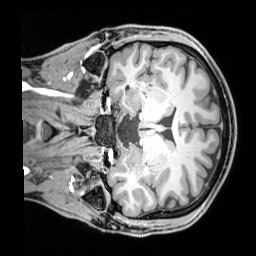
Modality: T1w
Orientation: coronal
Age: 28
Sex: male
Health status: healthy
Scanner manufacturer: siemens
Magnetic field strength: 3 T
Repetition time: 1.65 s
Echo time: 0.00182 s